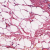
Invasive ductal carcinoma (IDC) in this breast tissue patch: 0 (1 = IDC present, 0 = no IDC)